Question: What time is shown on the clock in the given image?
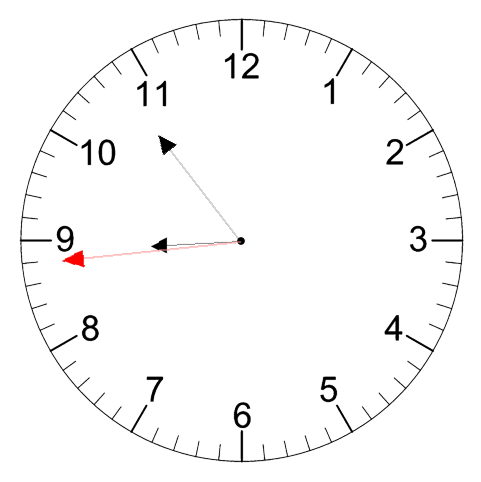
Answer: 08:53:44